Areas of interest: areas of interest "Memorial Hall"
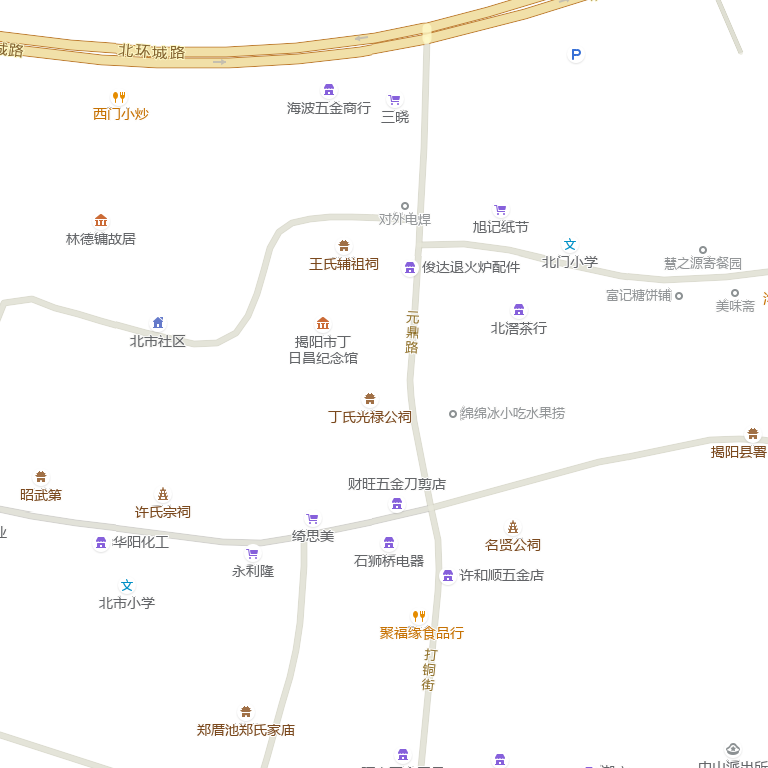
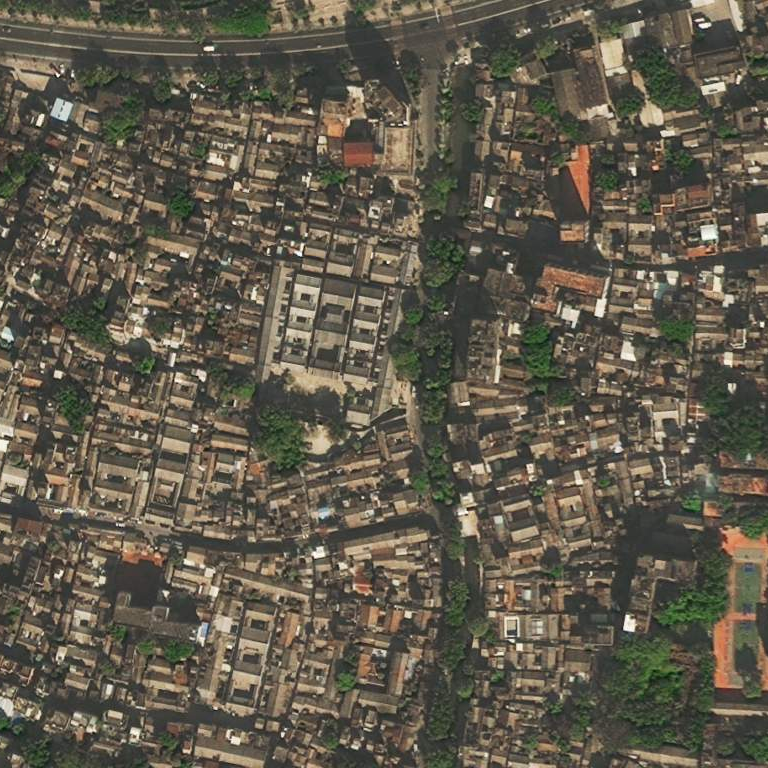